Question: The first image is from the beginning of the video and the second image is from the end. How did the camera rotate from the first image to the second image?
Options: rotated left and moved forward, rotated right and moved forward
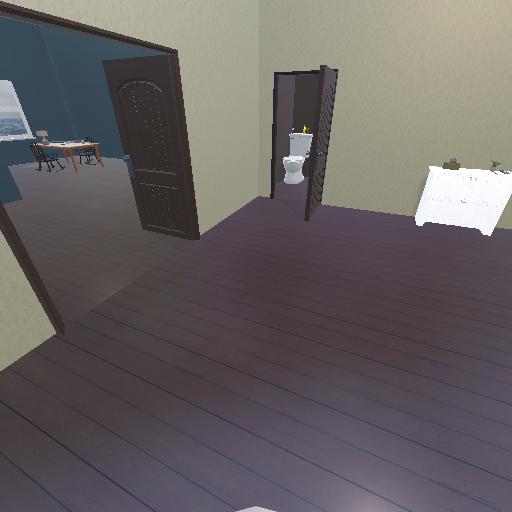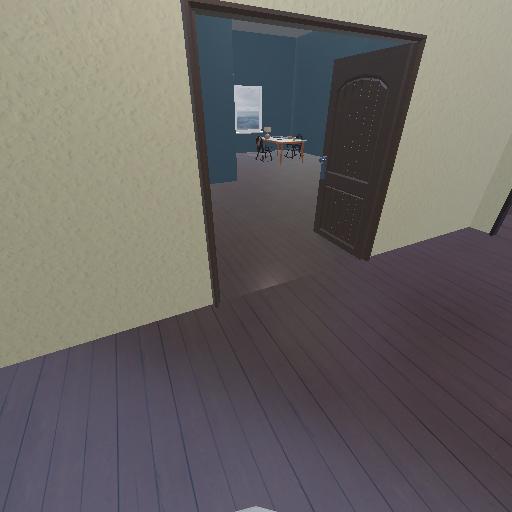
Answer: rotated left and moved forward